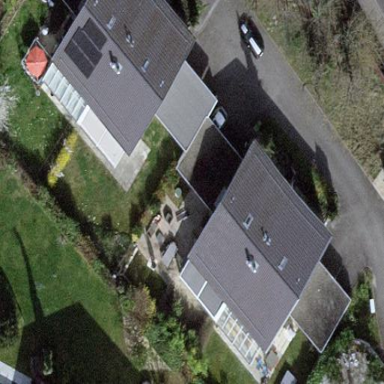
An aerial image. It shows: Garden enclosed by fence.